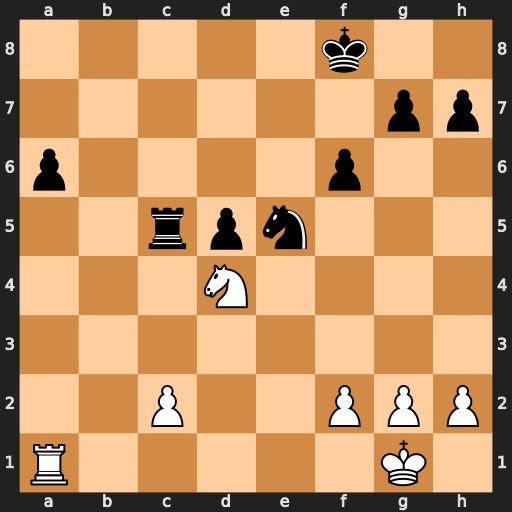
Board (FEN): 5k2/6pp/p4p2/2rpn3/3N4/8/2P2PPP/R5K1
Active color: w
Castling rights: -
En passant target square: -
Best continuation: Ne6+ Kf7 Nxc5